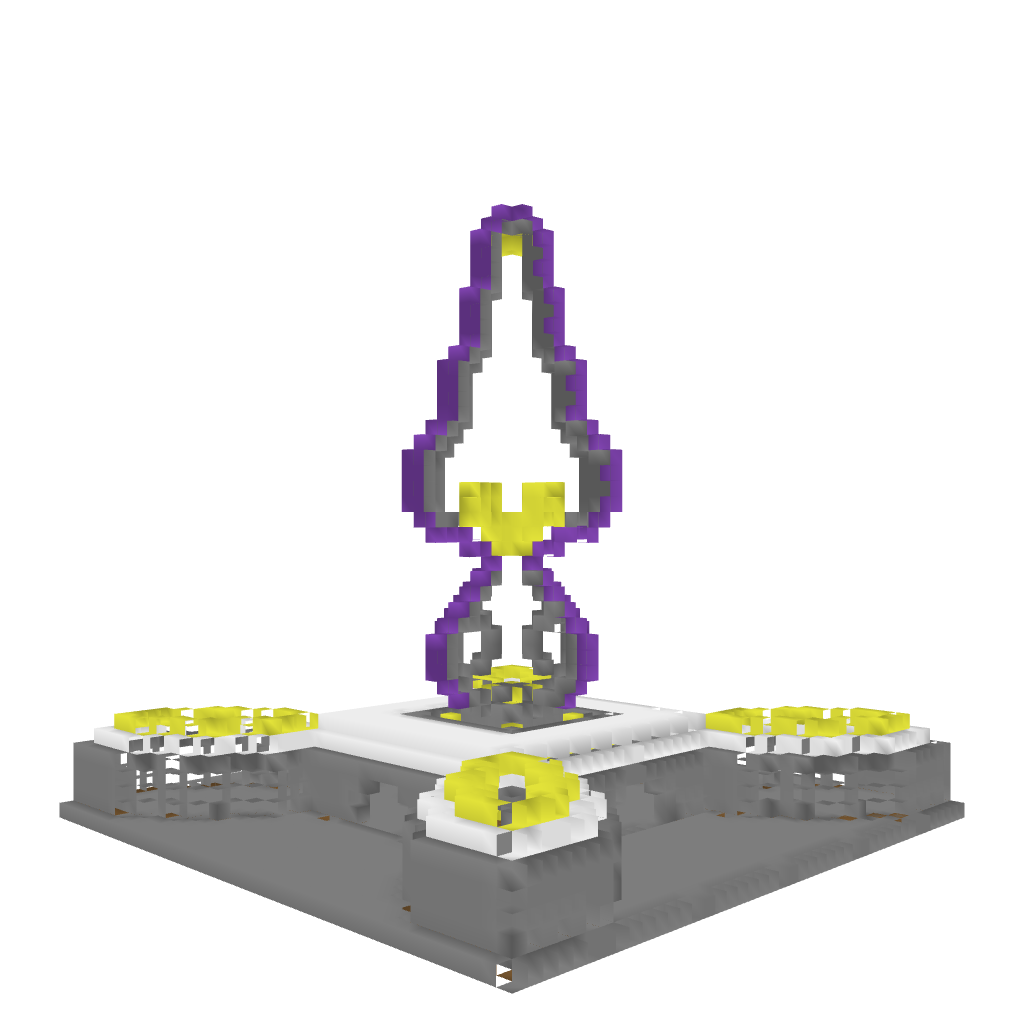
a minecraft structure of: Spawn/Warp bad low quality